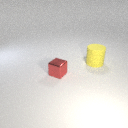
large yellow rubber cylinder to the right of small red metal cube